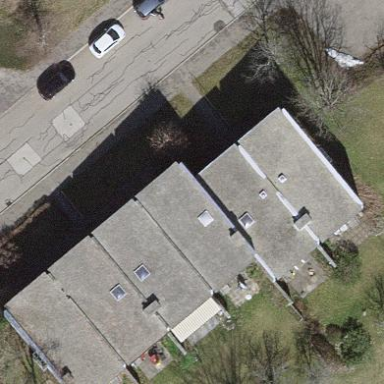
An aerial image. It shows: Semi-detached house with flat roof.